【题型】选择题　【知识点】立体几何　【难度】easy
过球的半径的中点，作一个垂直于这条半径的截面，则这截面圆的半径是球半径的（\quad）

\vspace{0.3cm}
\noindent\textbf{A．$\dfrac{1}{2}$；\quad B．$\dfrac{\sqrt{2}}{2}$；\quad C．$\dfrac{\sqrt{3}}{2}$；\quad D．$\dfrac{\sqrt{2}}{3}$．}
【解答】
\vspace{0.5cm}
\noindent\textbf{【答案】C}

\vspace{0.5cm}
\noindent\textbf{【分析】根据球的截面圆半径$r$、球半径$R$、球心与截面圆距离$d$满足的关系式$R^2=r^2+d^2$即可求解.}

\vspace{0.5cm}
\noindent\textbf{【详解】设球的半径为$R$，过球$O$半径$OP$中点$O_1$且垂直于半径$OP$的球$O$的截面圆$O_1$半径为$r$，}

\noindent\textbf{则由题球心$O$与截面圆距离为$OO_1=\dfrac{1}{2}R$，故截面圆$O_1$的半径为$r=\sqrt{R^2-\left(\dfrac{R}{2}\right)^2}=\dfrac{\sqrt{3}}{2}R$，}
\noindent\textbf{所以截面圆$O_1$的半径是球$O$半径的$\dfrac{\sqrt{3}}{2}$.}
\noindent\textbf{故选：C.}
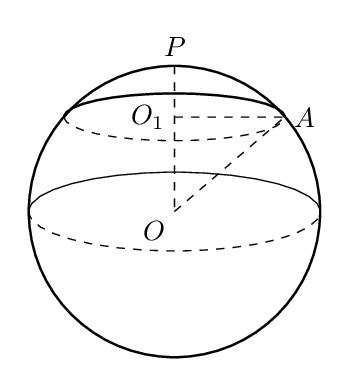